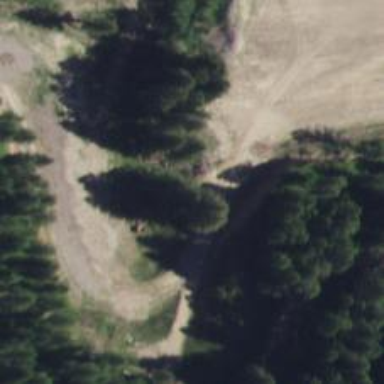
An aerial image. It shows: Nordic hike path of intermediate difficulty. The path is groomed for classic and skating styles.